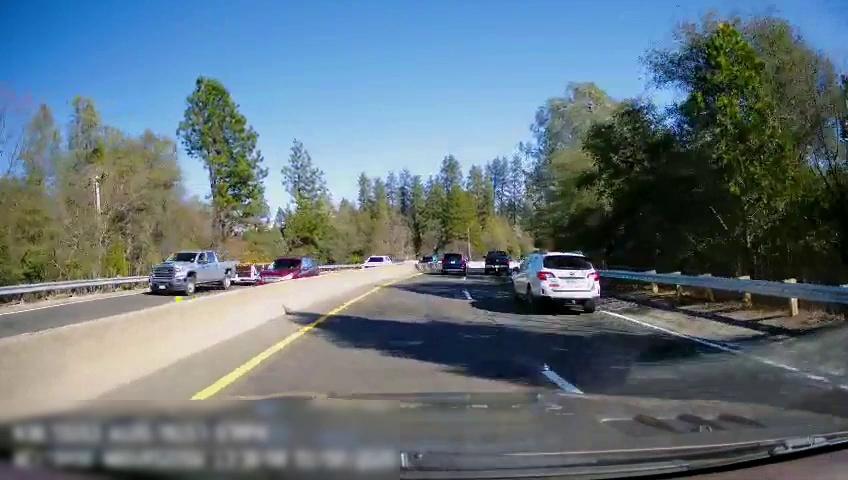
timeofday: Day
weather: Sunny
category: Drivable Space
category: Drivable Space
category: Vehicles | SUV
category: Vehicles | SUV
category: Vehicles | Truck
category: Vehicles | Truck
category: Vehicles | SUV
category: Vehicles | Car
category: Vehicles | SUV
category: Lanes | Current Lane
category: Lanes | Current Lane
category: Lanes | Current Lane
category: Lanes | Opposite Lane